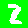
Digit: 2